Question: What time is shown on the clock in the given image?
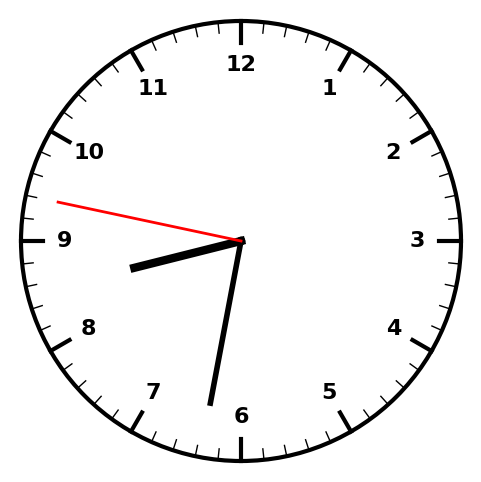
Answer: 08:31:47